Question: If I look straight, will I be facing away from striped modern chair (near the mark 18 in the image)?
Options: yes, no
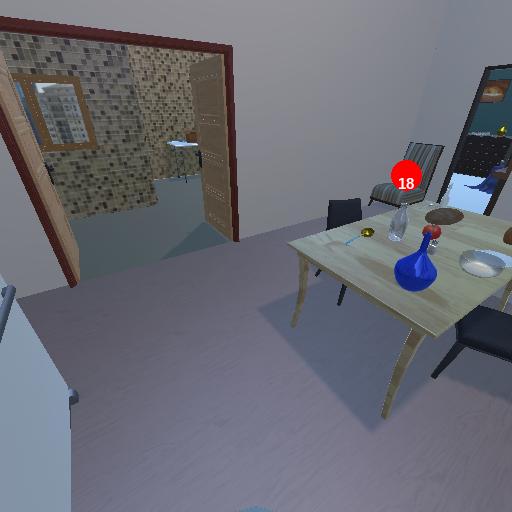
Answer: yes